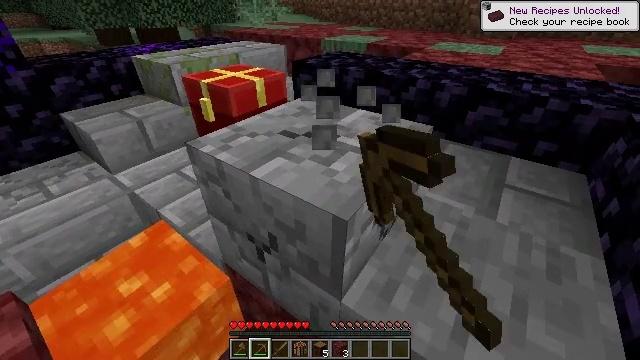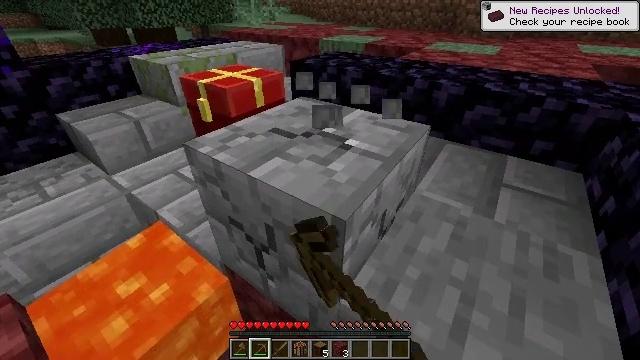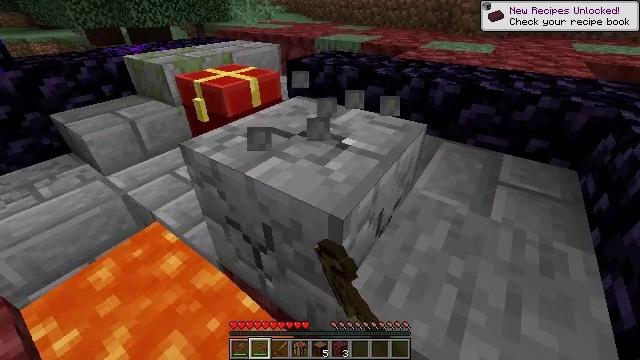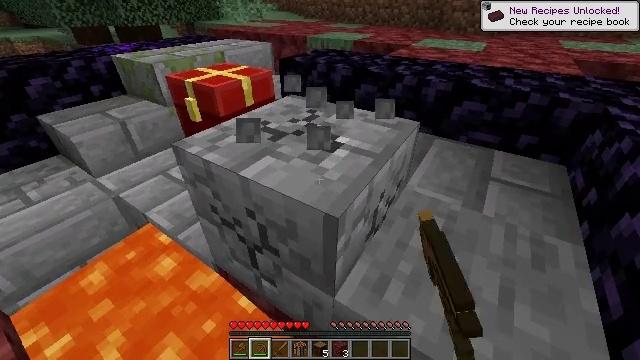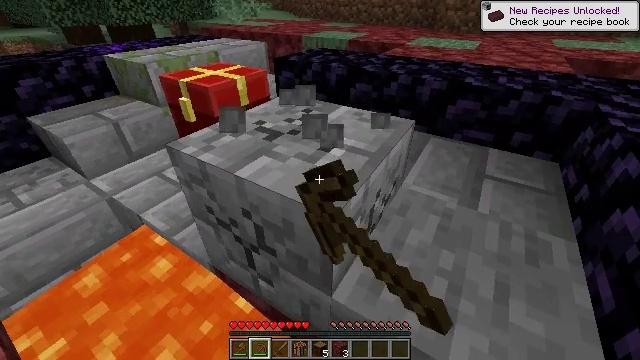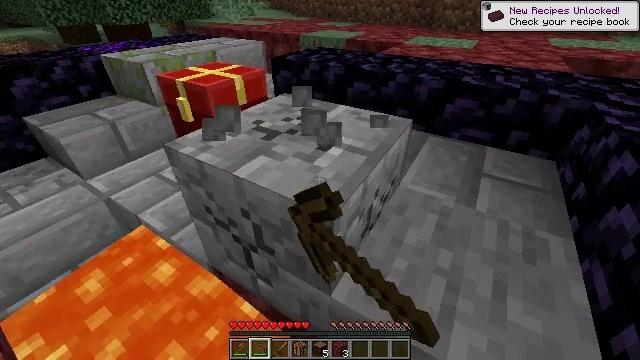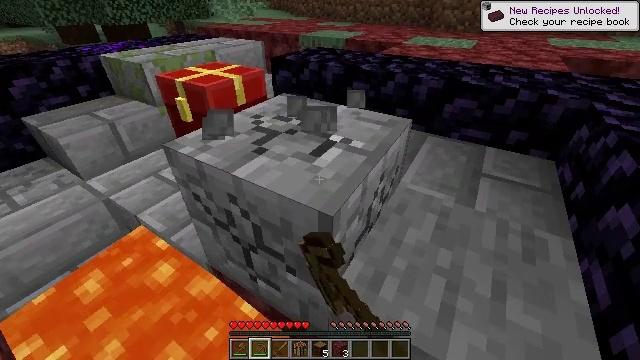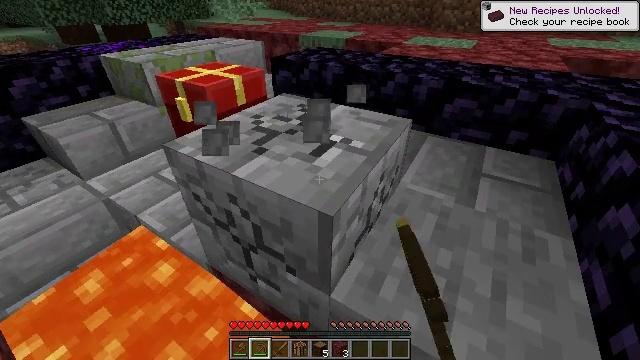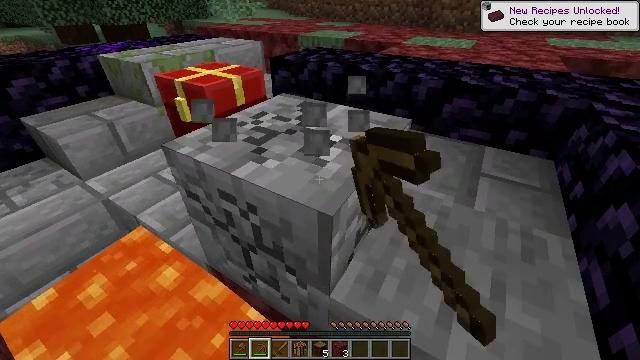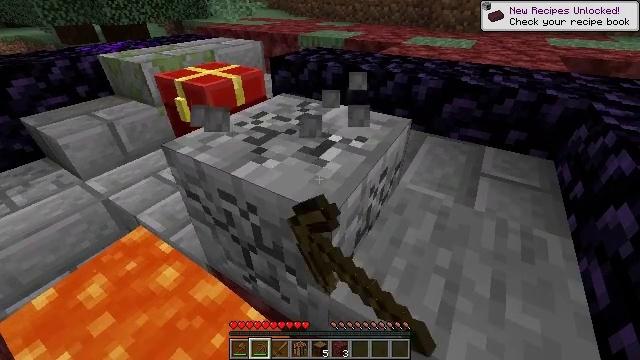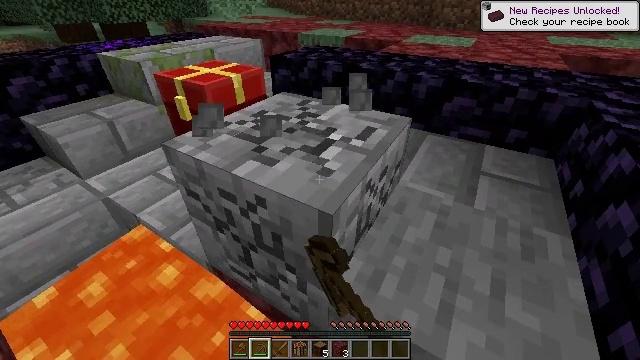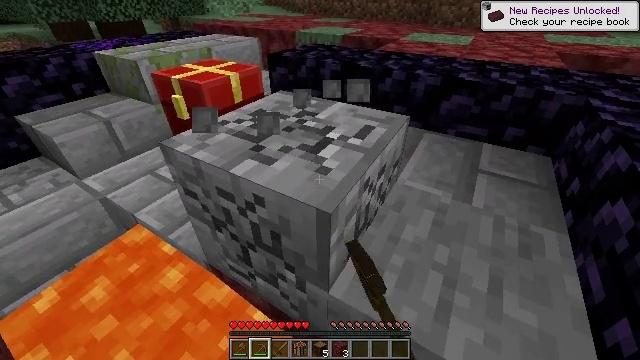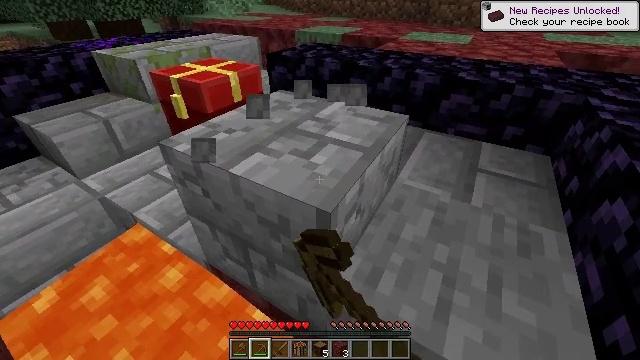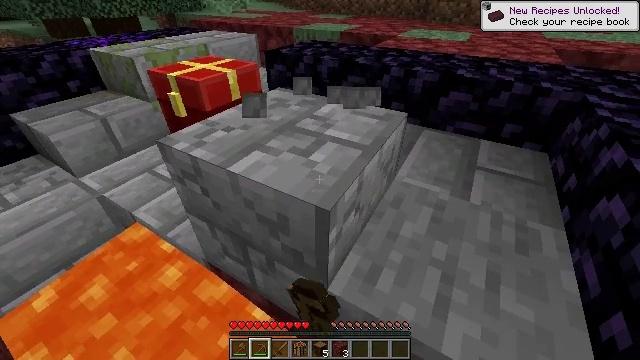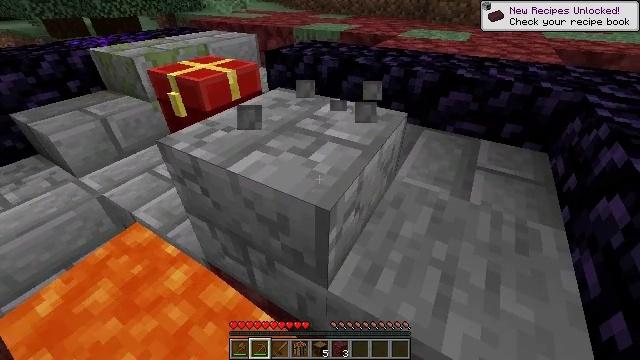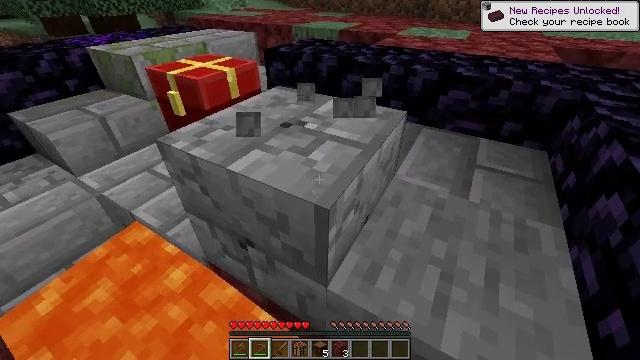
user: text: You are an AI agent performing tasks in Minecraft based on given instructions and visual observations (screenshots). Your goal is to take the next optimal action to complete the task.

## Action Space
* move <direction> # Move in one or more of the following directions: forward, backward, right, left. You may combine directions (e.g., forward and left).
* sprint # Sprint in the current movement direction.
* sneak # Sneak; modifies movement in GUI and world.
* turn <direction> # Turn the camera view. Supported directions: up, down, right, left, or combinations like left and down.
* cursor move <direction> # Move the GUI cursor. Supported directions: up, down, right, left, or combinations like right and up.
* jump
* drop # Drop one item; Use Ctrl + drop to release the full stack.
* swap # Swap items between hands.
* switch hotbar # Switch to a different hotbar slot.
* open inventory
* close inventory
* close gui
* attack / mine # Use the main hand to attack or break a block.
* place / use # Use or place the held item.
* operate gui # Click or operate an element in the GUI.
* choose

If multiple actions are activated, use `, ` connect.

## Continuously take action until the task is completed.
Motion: motion action
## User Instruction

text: Gather the cracked stone bricks from a structure.
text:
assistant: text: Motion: attack / mine
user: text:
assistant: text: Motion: attack / mine
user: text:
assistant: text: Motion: turn right, attack / mine
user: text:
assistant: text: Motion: turn right, attack / mine
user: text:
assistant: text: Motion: attack / mine
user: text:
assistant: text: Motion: attack / mine
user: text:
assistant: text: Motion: attack / mine
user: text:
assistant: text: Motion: attack / mine
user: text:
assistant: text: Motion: attack / mine
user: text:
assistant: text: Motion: attack / mine
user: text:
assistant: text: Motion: attack / mine
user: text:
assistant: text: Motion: no_op
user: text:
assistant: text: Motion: attack / mine
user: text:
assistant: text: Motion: attack / mine
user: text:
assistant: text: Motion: attack / mine
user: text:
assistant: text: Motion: no_op
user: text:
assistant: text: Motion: no_op
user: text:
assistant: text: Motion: no_op
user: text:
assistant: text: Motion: turn right
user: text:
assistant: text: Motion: no_op
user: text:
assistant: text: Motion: attack / mine
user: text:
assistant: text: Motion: attack / mine
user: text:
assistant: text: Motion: attack / mine
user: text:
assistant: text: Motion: attack / mine
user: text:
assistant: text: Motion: attack / mine
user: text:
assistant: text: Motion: attack / mine
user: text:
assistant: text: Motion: attack / mine
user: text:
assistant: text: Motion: attack / mine
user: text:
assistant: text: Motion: attack / mine
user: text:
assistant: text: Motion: attack / mine